Question: I would like to apply the following code in a more compact way:
'''
hello1:
@echo "Hello1"
hello2:
@echo "Hello2"
hello3:
@echo "Hello3"
hello_all: hello1 hello2 hello3
'''
Is there a way of coding 'hello_all' dependencies with a wildcard, e.g. hello* or something?

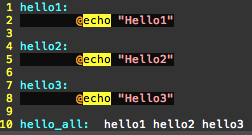
Answer: If your targets are very similar, go with @TimF's solution as it avoids repetition. If they are different and can't be generalized, you can do this with a small helper:
'''
hello-add = $(eval HELLO_TARGETS += $1)$1
$(call hello-add,hello1):
@echo "Hello1"
$(call hello-add,hello2):
@echo "Hello2"
$(call hello-add,hello3):
@echo "Hello3"
hello_all: $(HELLO_TARGETS)
'''
'hello-add' accepts an argument, adds it to the 'HELLO_TARGETS' variable, and expands to exactly that argument (because 'eval' expands to empty). It behaves like:
'''
HELLO_TARGETS += hello1
hello1:
...
'''
But avoids having to write the target name twice.